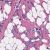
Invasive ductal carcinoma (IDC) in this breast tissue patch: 1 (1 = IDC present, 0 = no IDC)